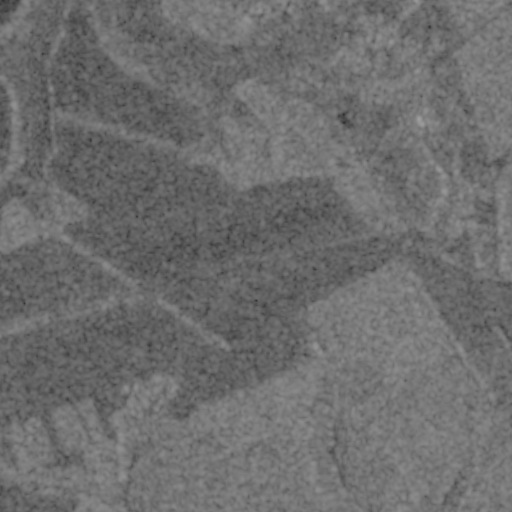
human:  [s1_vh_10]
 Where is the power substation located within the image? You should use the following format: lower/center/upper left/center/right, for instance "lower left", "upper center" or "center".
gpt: The power substation is located in the center right of the image.
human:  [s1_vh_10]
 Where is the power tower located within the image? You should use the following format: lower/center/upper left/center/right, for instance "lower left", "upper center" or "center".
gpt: The power tower is located in the center right of the image.
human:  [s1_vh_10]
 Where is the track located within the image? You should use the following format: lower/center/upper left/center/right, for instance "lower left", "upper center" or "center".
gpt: There is no track in the image.

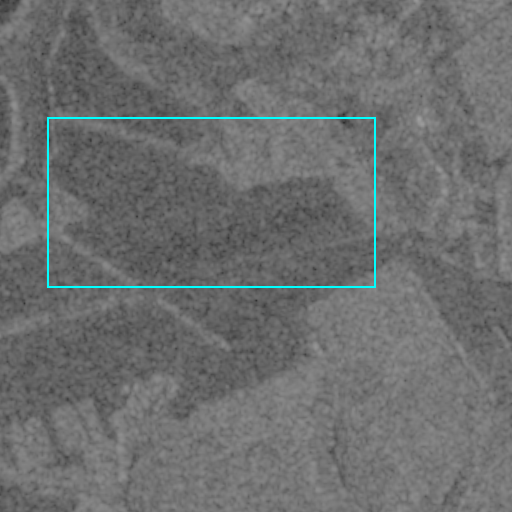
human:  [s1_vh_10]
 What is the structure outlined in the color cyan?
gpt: The structure outlined in cyan is a crop field.
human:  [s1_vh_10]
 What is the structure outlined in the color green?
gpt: There is no green outline.